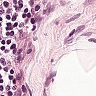
Metastatic tissue present: no